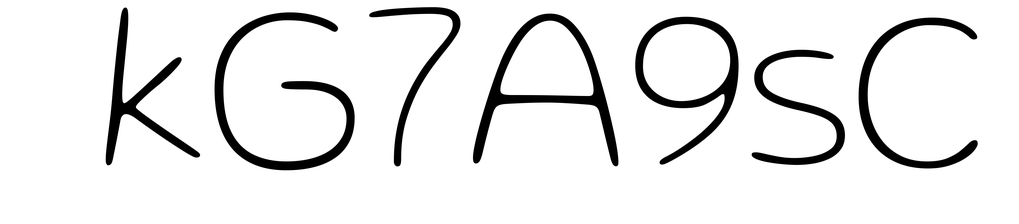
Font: Gluten_Thin